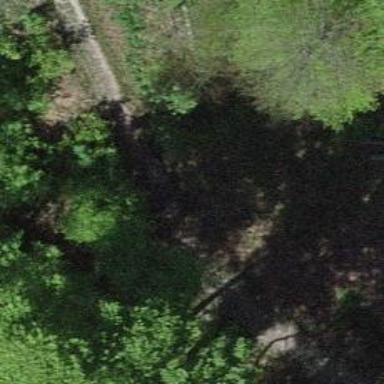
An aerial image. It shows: Unpaved path.